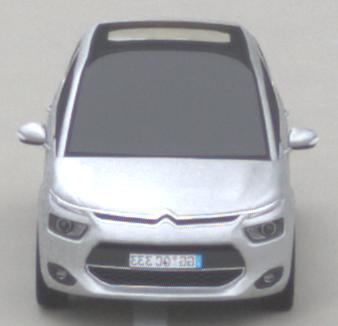
Make: Citroen
Model: Grand C4 Picasso VTi 120
Detailed model: Grand C4 Picasso (II)
Model produced from: 2013/10
Model produced until: 2015/02
Doors: 5
Color: white
Road condition: dry road
Daytime: midday
Contrast: low contrast